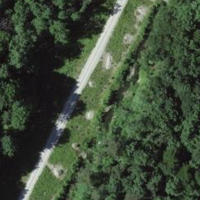
EUNIS habitat code: 43
Species observed at this site:
Melilotus albus